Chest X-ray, AP view. Patient: 32 years old, sex F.
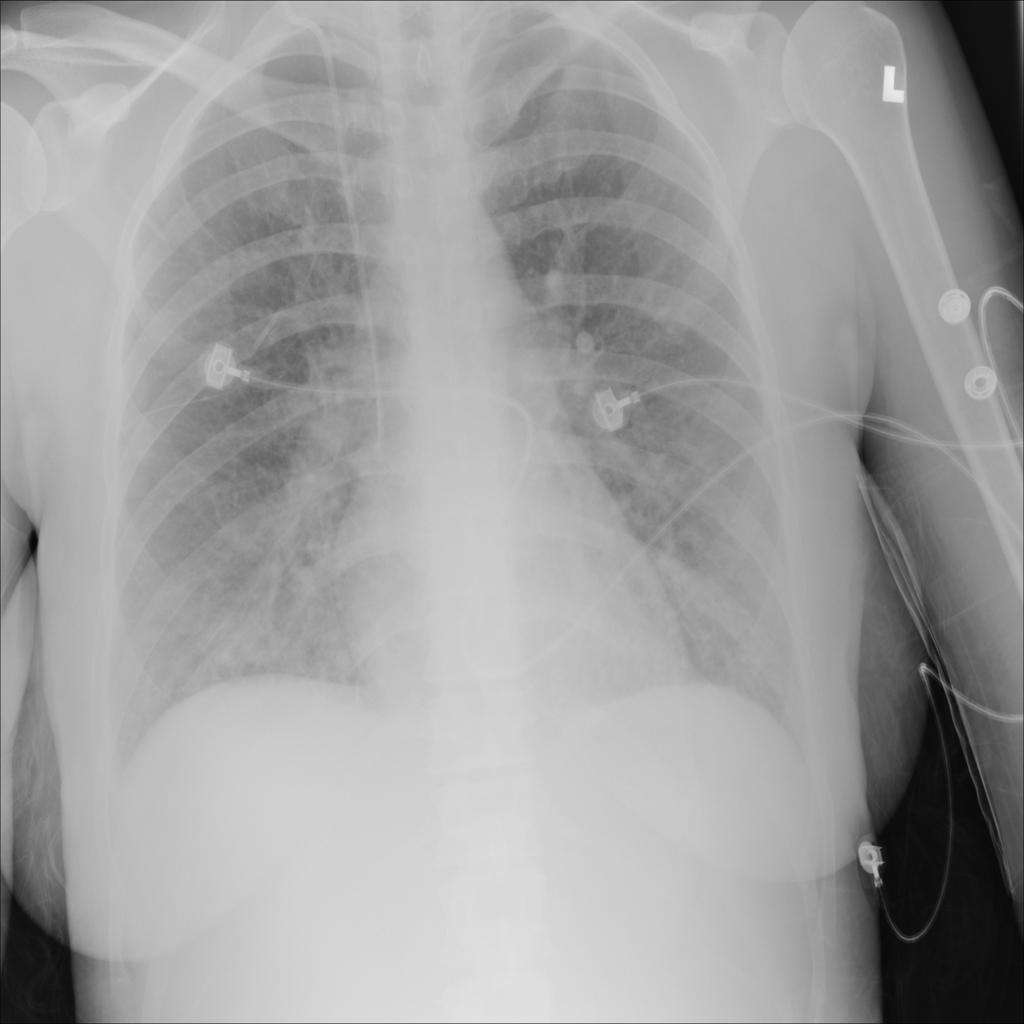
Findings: Edema